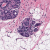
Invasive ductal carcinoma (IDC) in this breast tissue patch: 0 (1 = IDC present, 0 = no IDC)